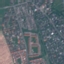
Land use / land cover: Residential